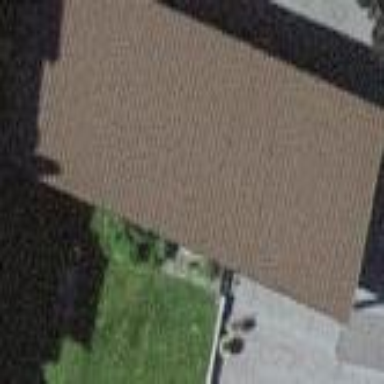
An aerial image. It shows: View of roof of building.